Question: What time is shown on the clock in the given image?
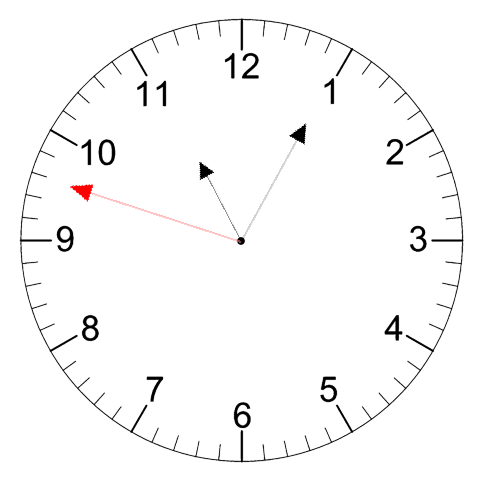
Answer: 11:04:48